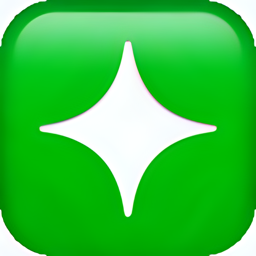
Name: sparkle
Emoji: ❇
Group: Symbols
Sub-group: other-symbol